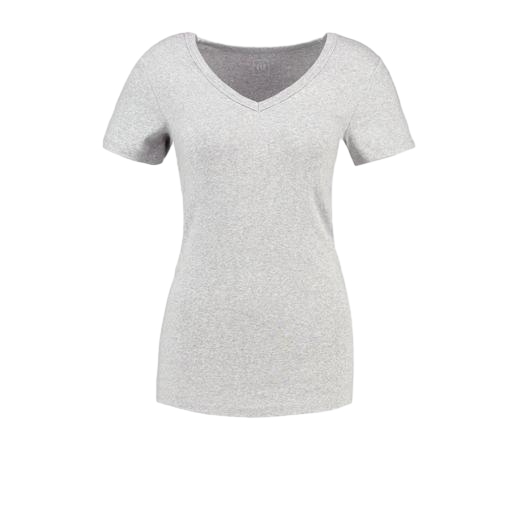
gray t-shirt woman, gray v neck t shirt, gray women's v-neck t-shirt, white background